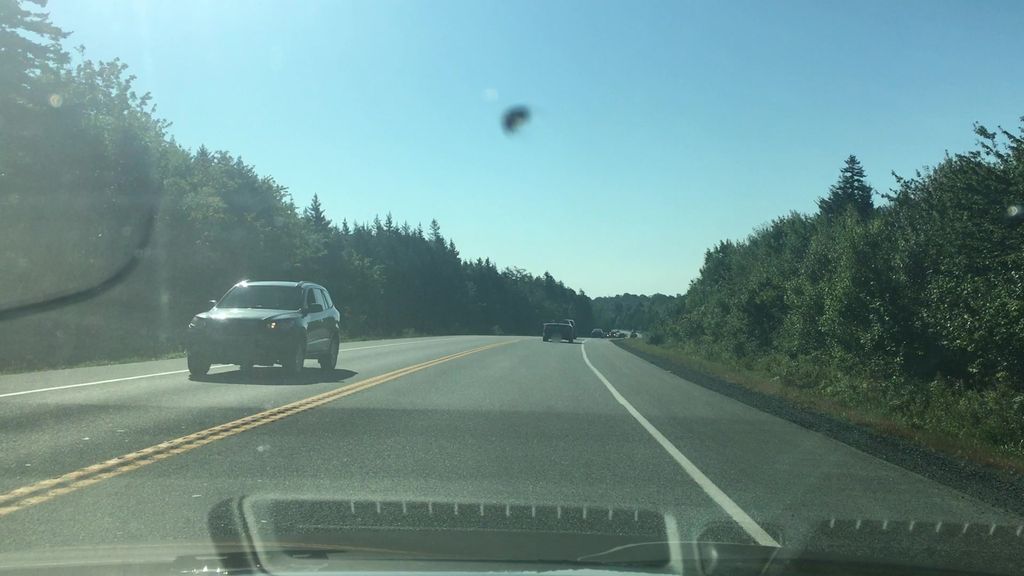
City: halifax